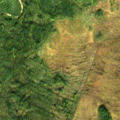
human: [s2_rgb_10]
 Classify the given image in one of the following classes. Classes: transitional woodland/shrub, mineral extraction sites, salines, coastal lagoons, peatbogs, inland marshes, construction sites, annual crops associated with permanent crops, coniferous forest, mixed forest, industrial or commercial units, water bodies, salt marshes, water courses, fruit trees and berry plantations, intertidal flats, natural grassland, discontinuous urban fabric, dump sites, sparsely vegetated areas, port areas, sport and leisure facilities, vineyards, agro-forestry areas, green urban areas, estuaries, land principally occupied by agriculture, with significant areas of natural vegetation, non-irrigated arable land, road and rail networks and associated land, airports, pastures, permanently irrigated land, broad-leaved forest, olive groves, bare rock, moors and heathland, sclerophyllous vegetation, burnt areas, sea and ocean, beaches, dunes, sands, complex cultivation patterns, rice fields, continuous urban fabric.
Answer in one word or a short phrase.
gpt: coniferous forest, peatbogs